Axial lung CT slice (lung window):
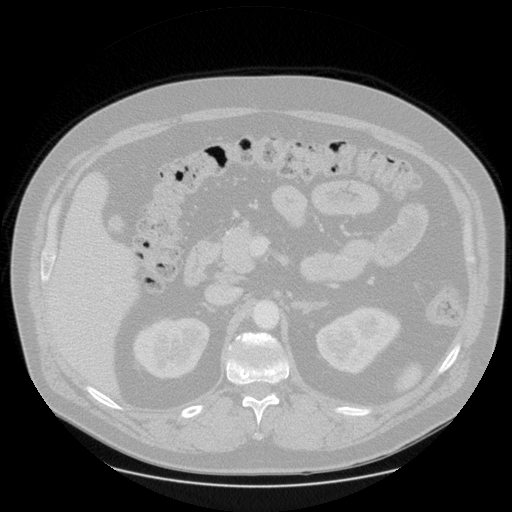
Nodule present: no